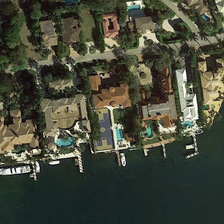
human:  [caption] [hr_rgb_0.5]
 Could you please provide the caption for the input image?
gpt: some building with swimming pools and green trees are near a river .

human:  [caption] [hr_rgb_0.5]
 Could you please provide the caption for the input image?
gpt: some building with swimming pools and green trees are near a river .

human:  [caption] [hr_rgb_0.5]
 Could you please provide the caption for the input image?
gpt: some building with swimming pools and green trees are near a river .

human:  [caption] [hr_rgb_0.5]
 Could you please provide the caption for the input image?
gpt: some building with swimming pools and green trees are near a river .

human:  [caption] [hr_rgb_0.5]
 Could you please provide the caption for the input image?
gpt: some building with swimming pools and green trees are near a river .